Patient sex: F
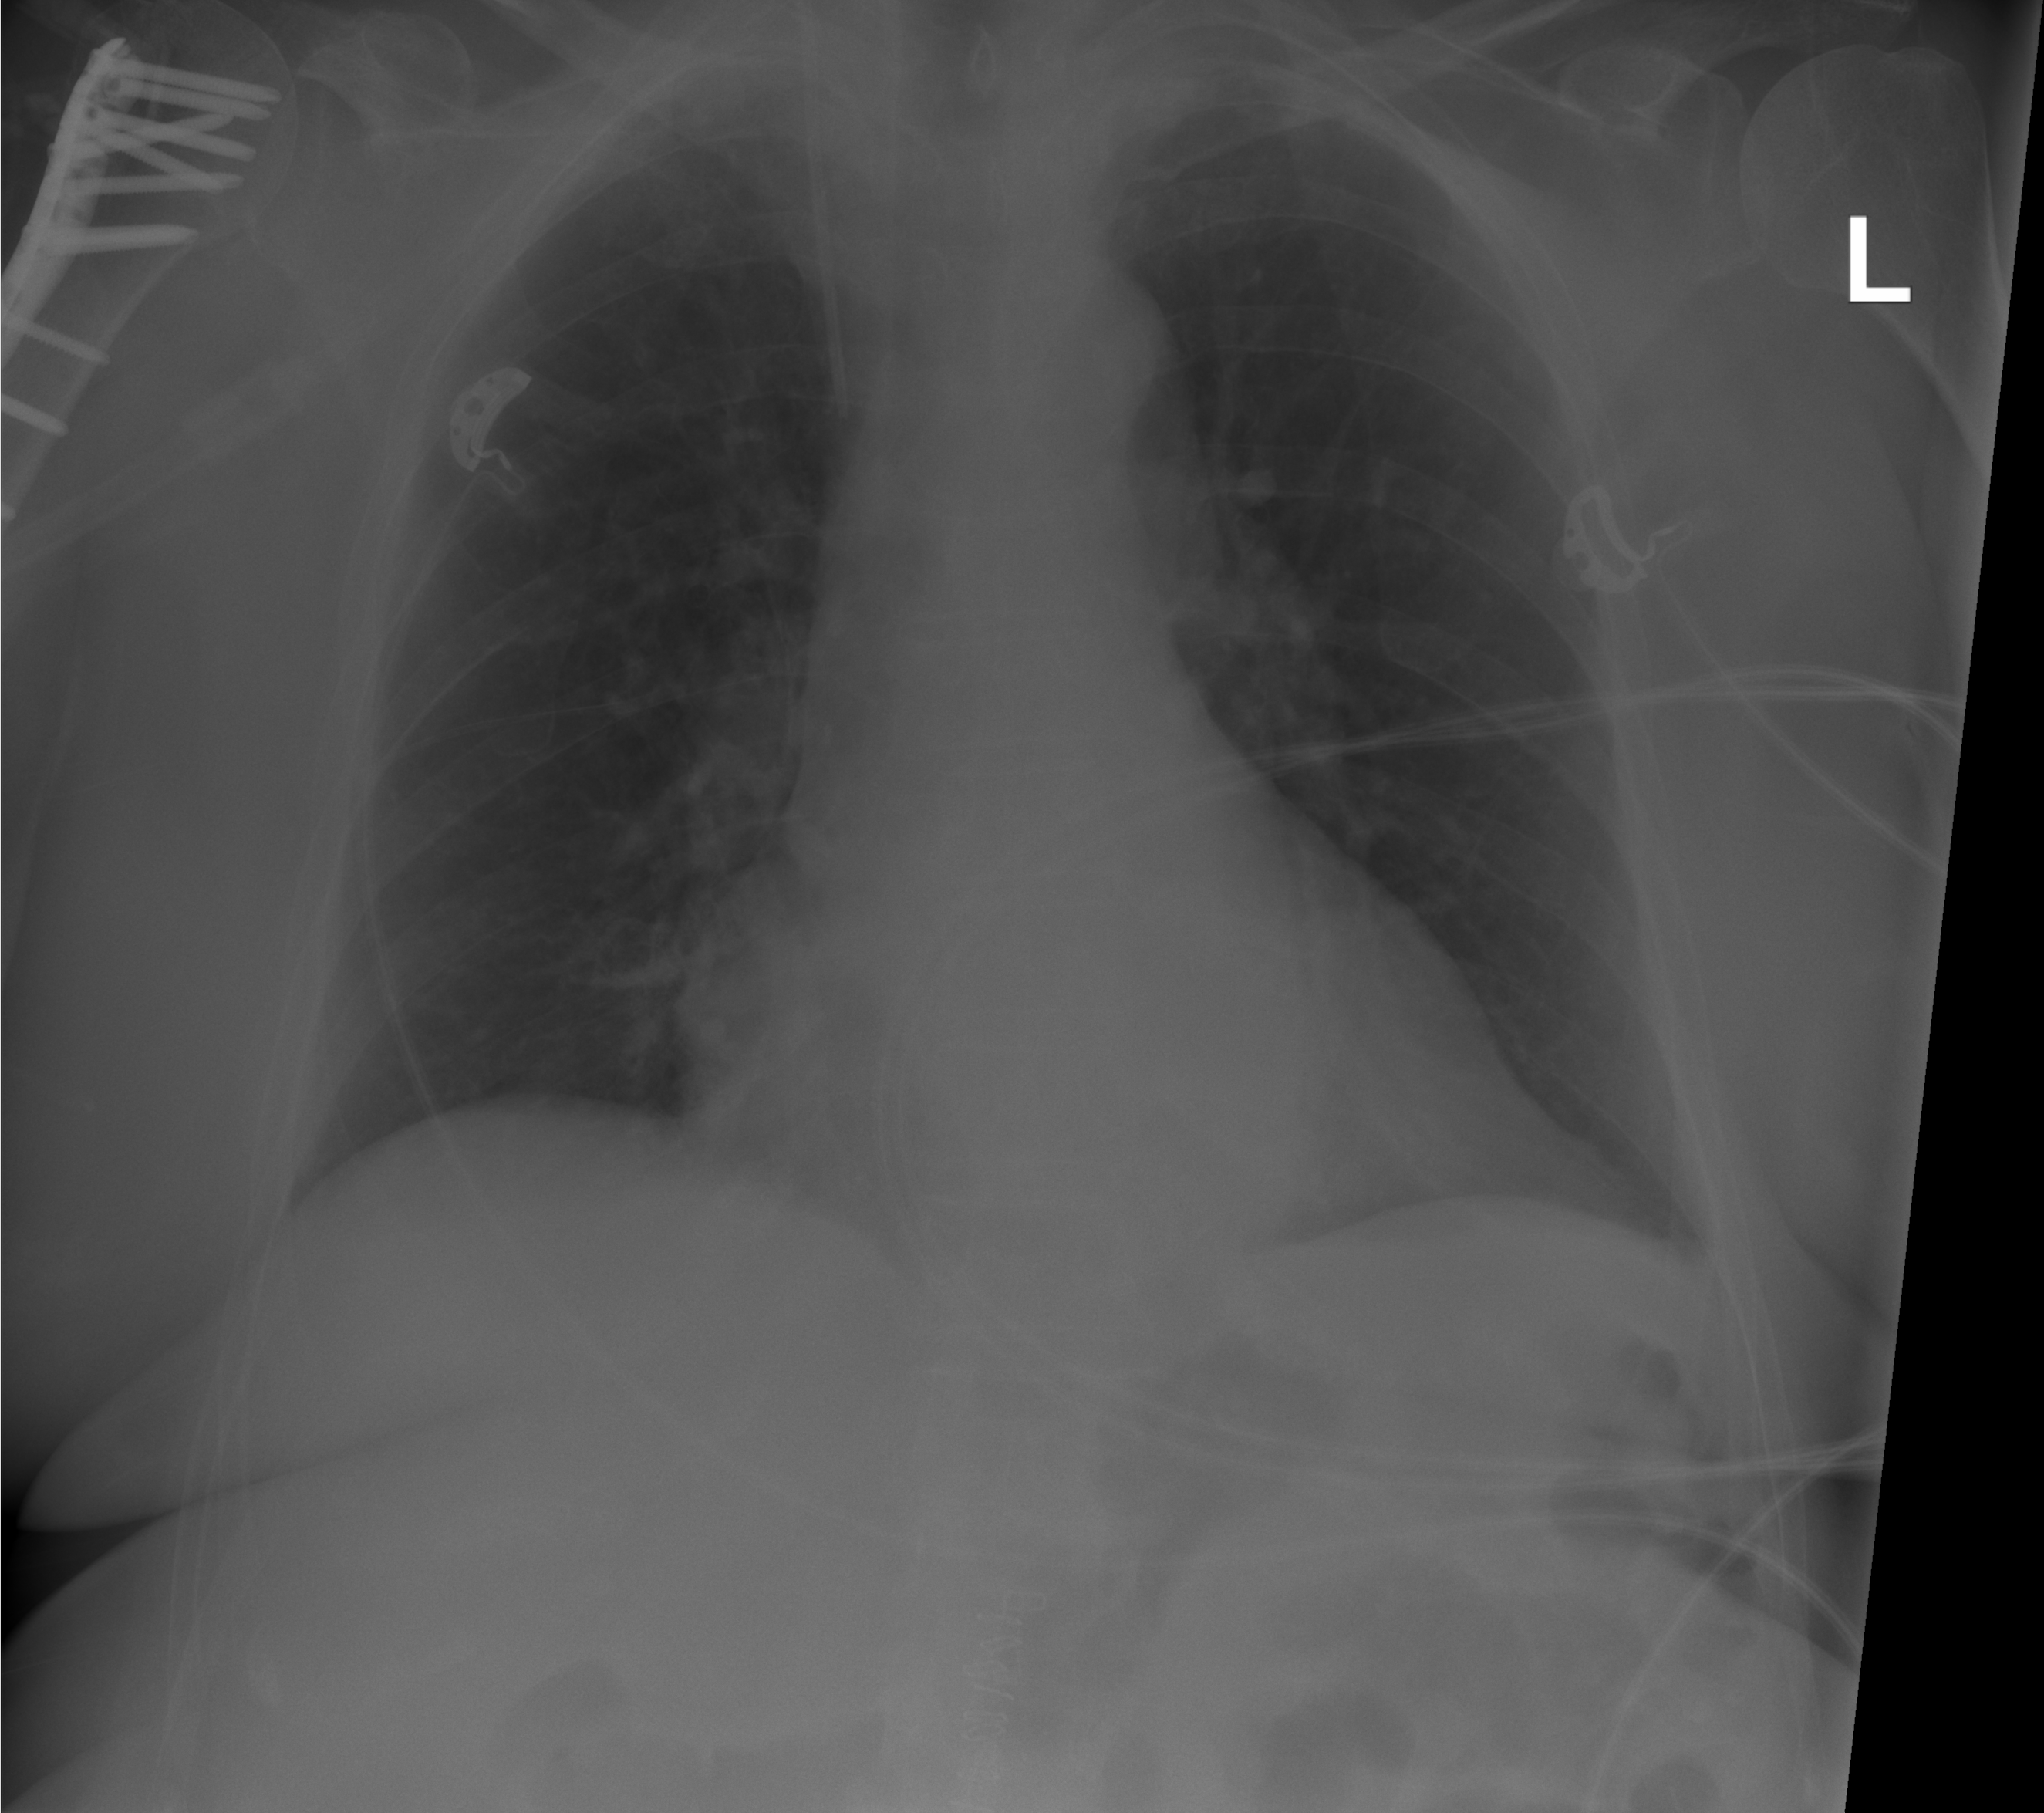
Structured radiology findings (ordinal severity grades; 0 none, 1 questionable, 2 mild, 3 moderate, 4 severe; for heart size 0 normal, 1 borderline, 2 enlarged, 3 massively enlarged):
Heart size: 2
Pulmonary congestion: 0
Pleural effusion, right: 0
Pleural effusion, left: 2
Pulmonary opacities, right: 0
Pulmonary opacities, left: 0
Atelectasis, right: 0
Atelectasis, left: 0